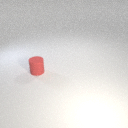
small red rubber cylinder